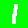
Digit: 1